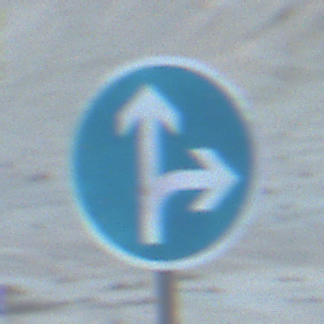
Verkehrszeichen: VorgeschriebeneFahrtrichtungGeradeausOderRechts
Umgebung: Outdoor, Beach
Tageszeit: SunriseSunset
Wetter: PartlyCloudy
Licht: Natural
Jahreszeit: NotSpecified
Kontrast: MediumContrast